Interaction volume radius: 5 \u00c5
Interaction volume height: 20 \u00c5
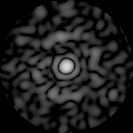
Disorder parameter: 0.8371